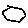
Label: hexagon